Field crop: maize
Growth stage: 2
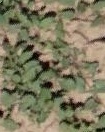
Species: convolvulus